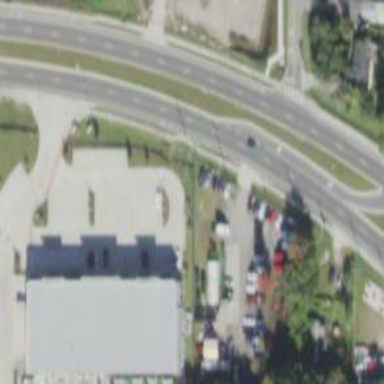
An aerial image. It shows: Car rental service.